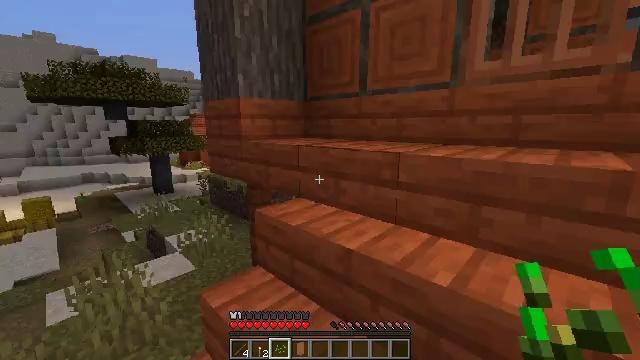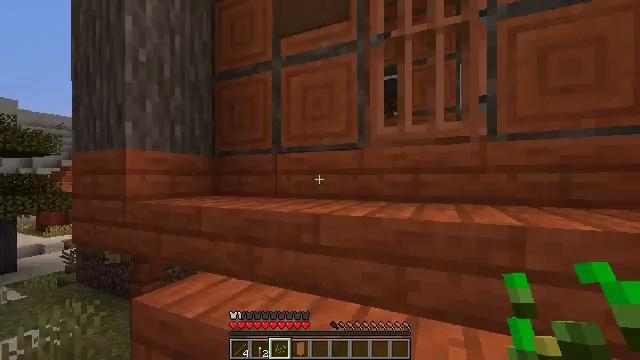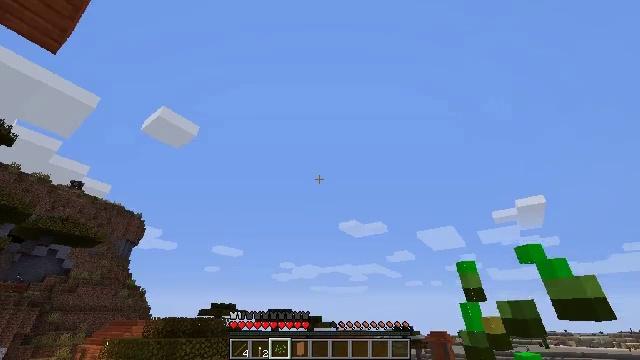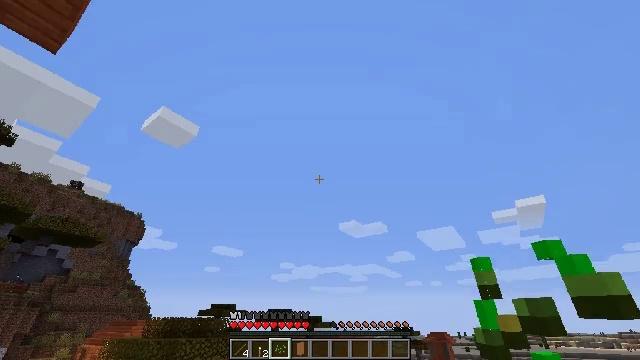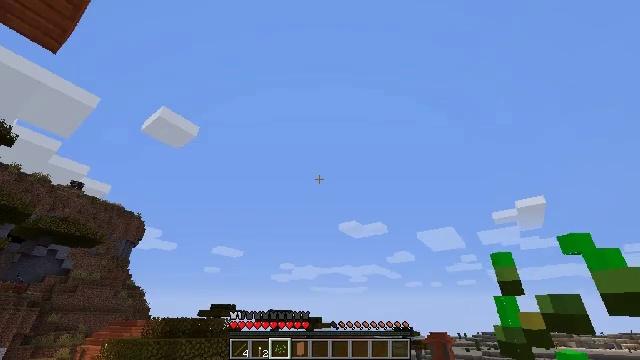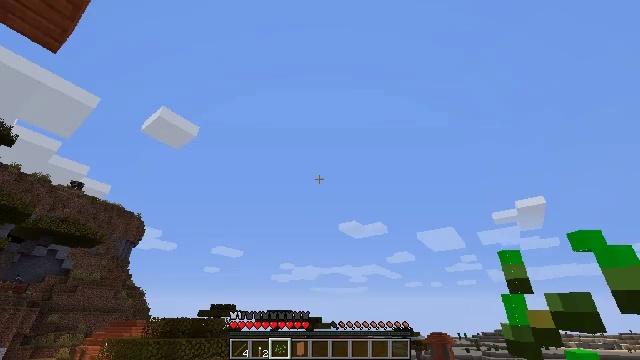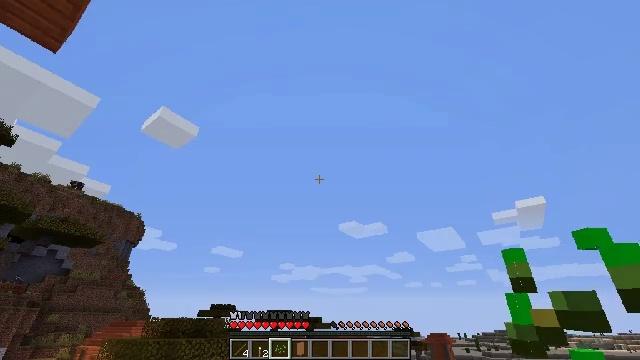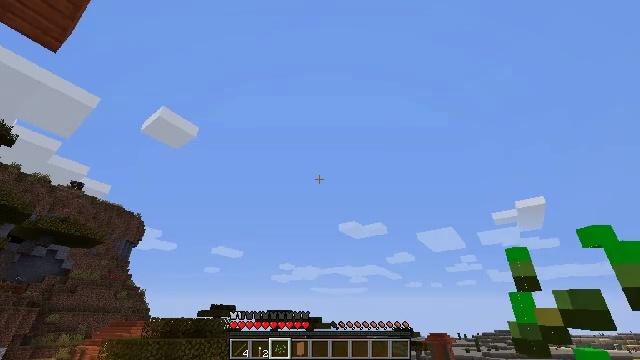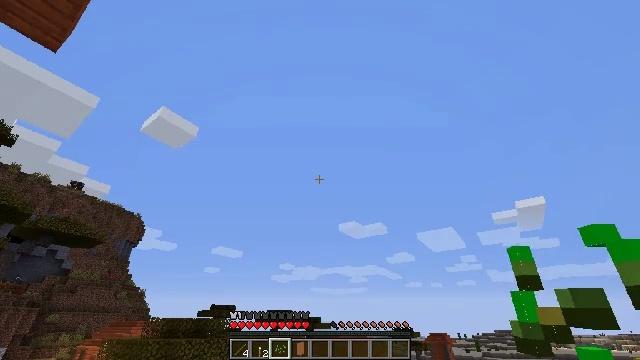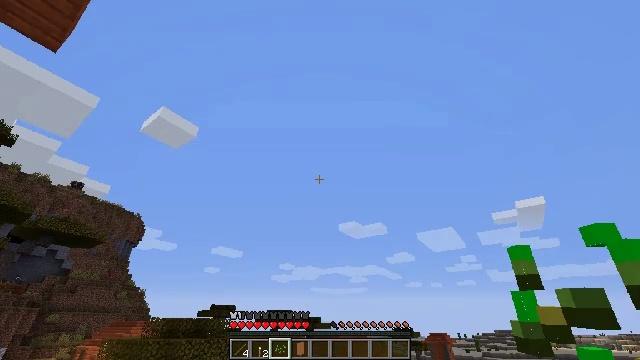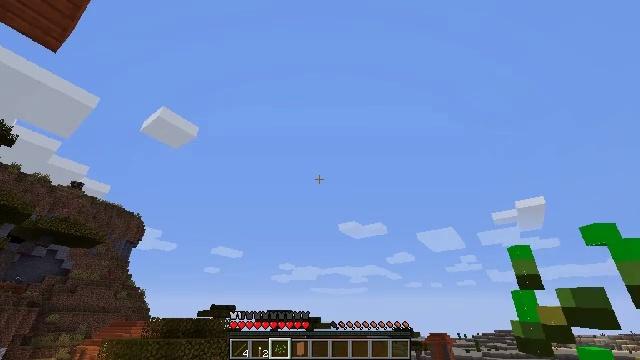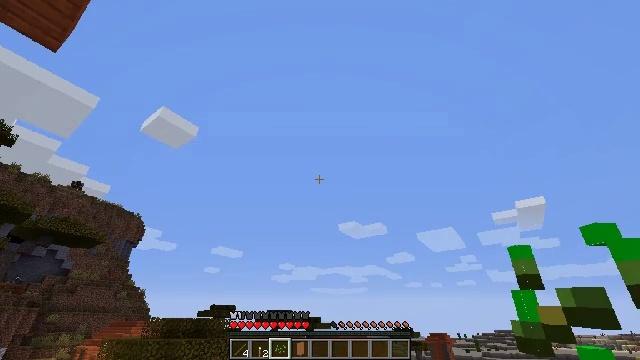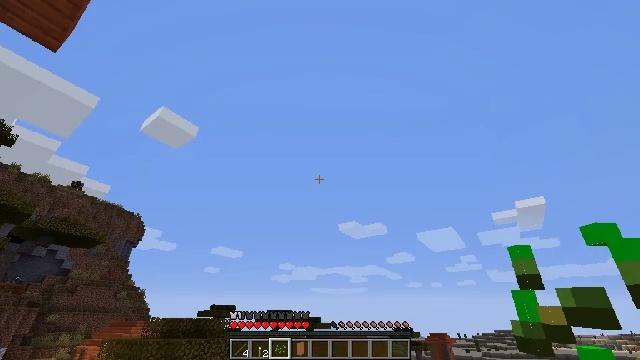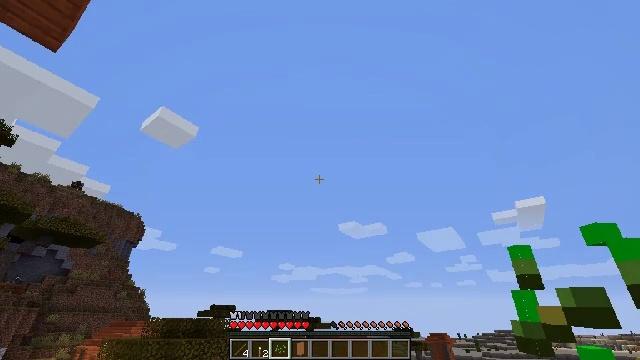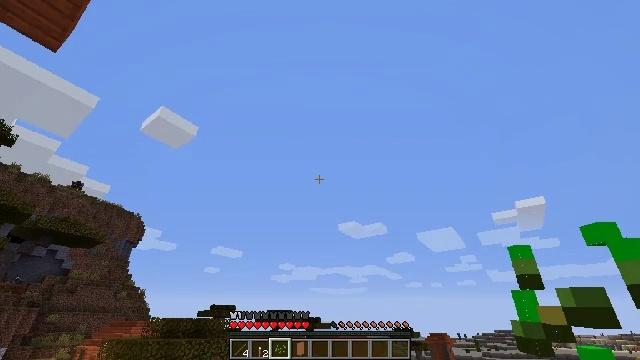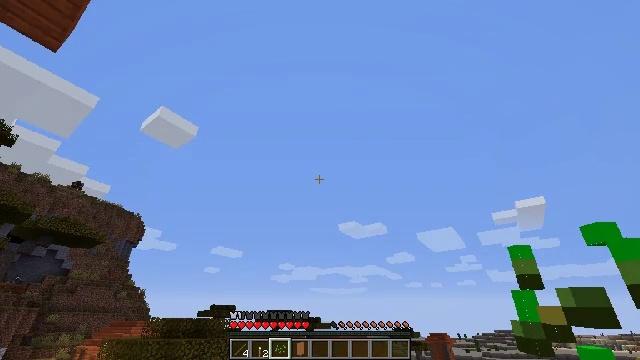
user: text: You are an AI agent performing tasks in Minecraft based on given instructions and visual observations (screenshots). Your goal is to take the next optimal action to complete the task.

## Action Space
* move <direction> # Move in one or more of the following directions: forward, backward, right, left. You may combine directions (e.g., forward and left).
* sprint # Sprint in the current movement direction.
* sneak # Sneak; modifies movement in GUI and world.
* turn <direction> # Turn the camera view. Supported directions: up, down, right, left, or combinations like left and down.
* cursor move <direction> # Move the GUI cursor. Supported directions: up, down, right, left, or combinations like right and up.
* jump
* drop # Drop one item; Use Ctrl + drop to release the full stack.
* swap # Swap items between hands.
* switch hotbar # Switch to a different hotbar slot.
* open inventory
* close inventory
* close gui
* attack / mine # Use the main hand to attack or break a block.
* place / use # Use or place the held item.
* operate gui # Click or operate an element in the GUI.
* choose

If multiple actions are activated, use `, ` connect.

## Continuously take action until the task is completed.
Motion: motion action
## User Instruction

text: Mine the acacia wood.
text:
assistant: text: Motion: move forward
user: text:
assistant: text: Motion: move forward, turn right and up
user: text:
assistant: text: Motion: no_op
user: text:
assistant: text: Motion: no_op
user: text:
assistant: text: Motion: no_op
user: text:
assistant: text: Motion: no_op
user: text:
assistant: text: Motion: no_op
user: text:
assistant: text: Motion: no_op
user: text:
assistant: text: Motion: no_op
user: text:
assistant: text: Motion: no_op
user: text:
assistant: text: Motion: no_op
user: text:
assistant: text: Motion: no_op
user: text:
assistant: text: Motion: no_op
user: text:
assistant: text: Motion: no_op
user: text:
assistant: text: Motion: no_op
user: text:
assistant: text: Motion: no_op
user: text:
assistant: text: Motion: no_op
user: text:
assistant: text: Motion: no_op
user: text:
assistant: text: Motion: no_op
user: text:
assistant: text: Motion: no_op
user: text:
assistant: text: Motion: no_op
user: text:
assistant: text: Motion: no_op
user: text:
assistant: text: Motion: no_op
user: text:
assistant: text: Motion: no_op
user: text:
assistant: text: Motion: no_op
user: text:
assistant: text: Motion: no_op
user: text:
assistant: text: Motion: no_op
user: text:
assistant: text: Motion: no_op
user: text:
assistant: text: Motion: turn right and down
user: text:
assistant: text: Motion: turn right and down